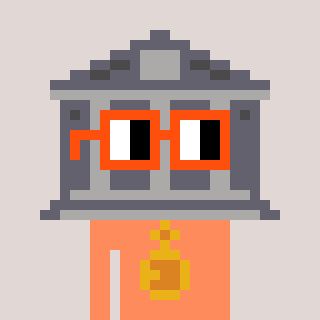
a pixel art character with square orange glasses, a bank-shaped head and a peachy-colored body on a warm background